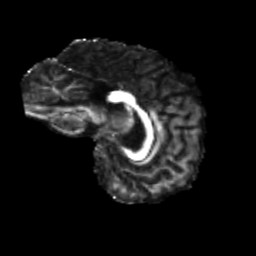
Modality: FA
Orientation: sagittal
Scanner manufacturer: siemens
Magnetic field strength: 3 T
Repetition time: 4 s
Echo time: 0.0594 s